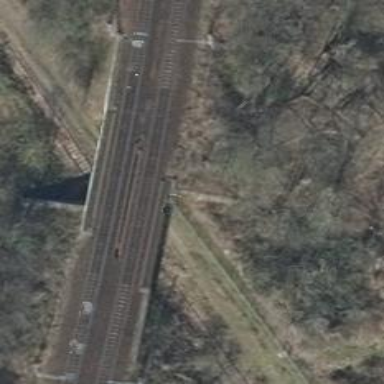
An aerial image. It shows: Railway bridge with electrified contact lines.